Field crop: tomato
Growth stage: 1
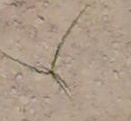
Species: cyperus